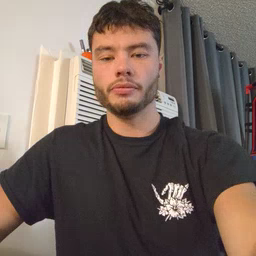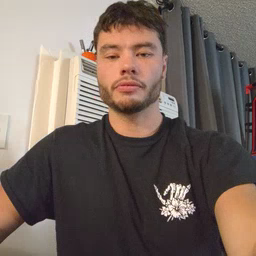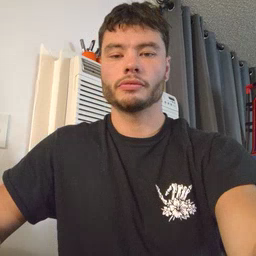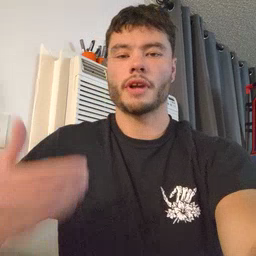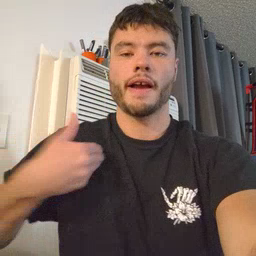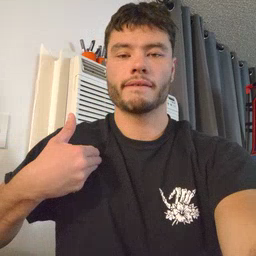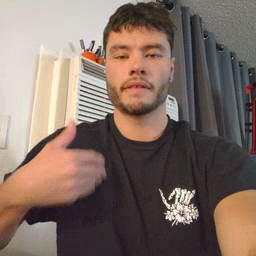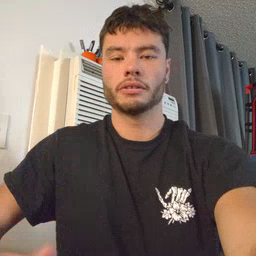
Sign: have